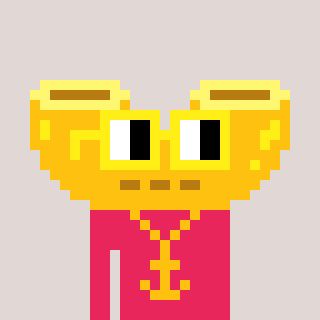
a pixel art character with square yellow glasses, a macaroni-shaped head and a redpinkish-colored body on a warm background